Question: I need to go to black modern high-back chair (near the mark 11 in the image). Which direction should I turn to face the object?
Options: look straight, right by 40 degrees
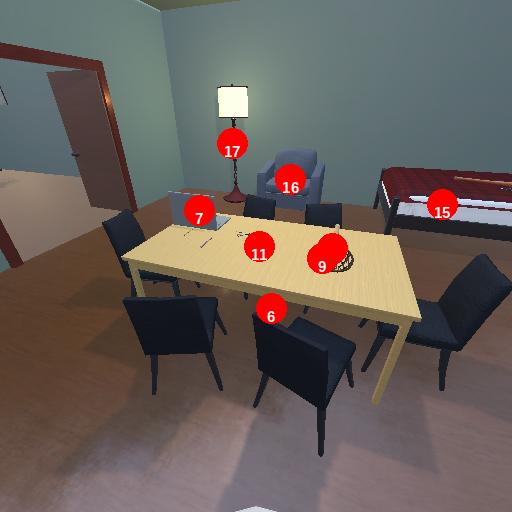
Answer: look straight